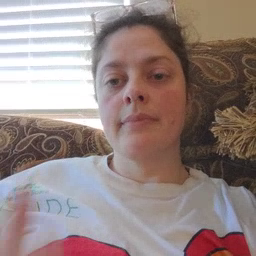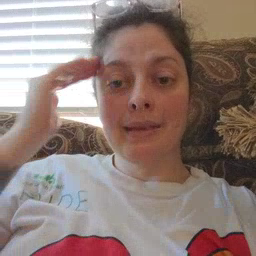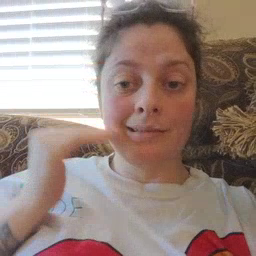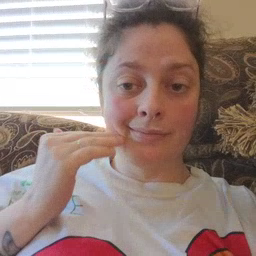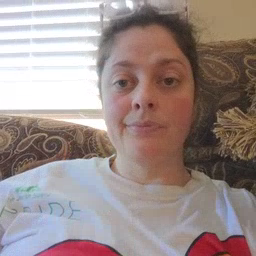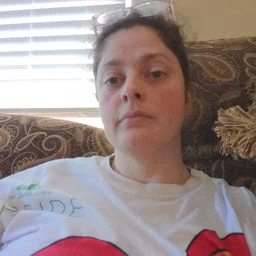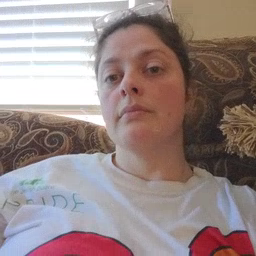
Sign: head